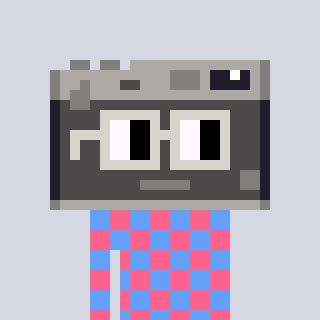
a pixel art character with square light gray glasses, a camera-shaped head and a blue-colored body on a cool background